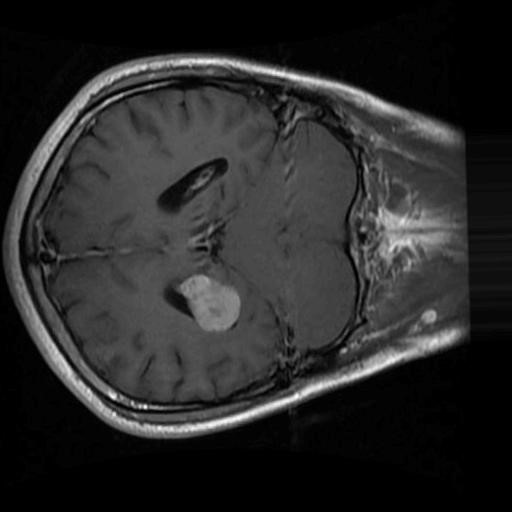
Label: brain_menin